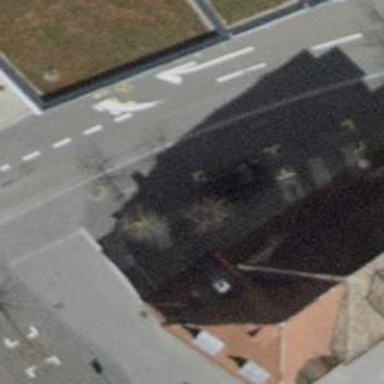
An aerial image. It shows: Car-sharing service available at this location.